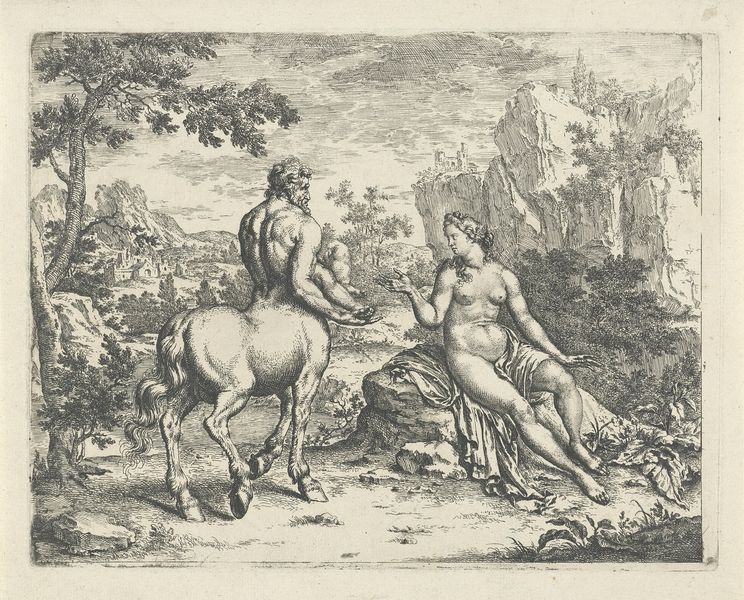
Titel: Ocyrhoë voorspelt het lot van Chiron en Asclepius
Künstler: Willem van Mieris
Standort: Amsterdam
Institution: Rijksmuseum
Schlagwörter: akt, baum, blätter, mann, nackt, landschaft, sitzen, frau, szene, dame, bart, tragen, strauch, busch, wald, pferd, hufe, italien, berge, fels, grafik, laken, antike, burg, lichtung, druck, stich, mythologie, satyr, griechisch, kentauer, kentaur, zentauer, zentaur, venus, centaur, römisch, siten, ovid, sizen, 16. jh., bö#tter